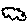
Label: cloud